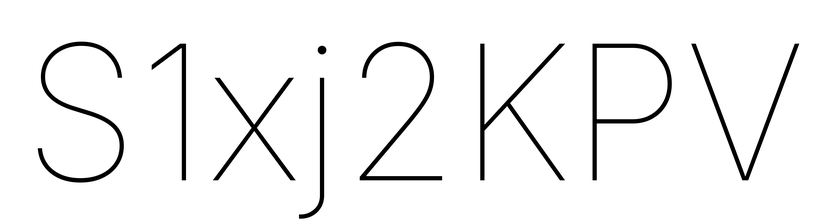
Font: Inter_Thin